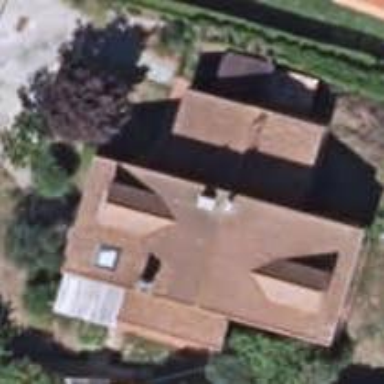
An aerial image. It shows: Simple house.